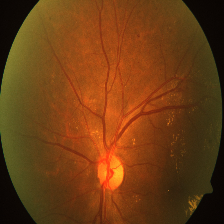
Diabetic retinopathy grade: Severe